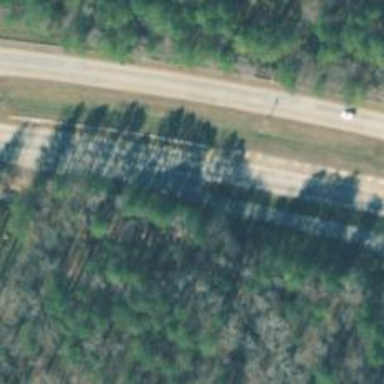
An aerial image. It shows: Trunk link highway.